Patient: sex M, age 60
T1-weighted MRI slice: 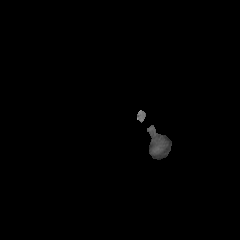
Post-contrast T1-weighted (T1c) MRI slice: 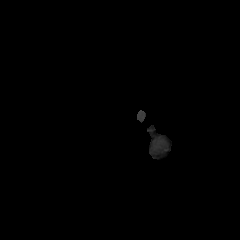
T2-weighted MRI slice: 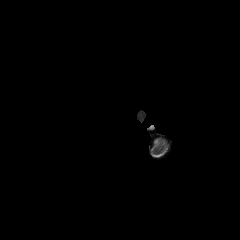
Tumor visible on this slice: no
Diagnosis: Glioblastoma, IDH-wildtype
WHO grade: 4